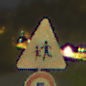
Verkehrszeichen: KinderRechts
Zusatzzeichen unten: Geschwindigkeit5
Umgebung: Outdoor, Urban
Tageszeit: Night
Wetter: PartlyCloudy
Licht: Artificial
Jahreszeit: NotSpecified
Kontrast: HighContrast